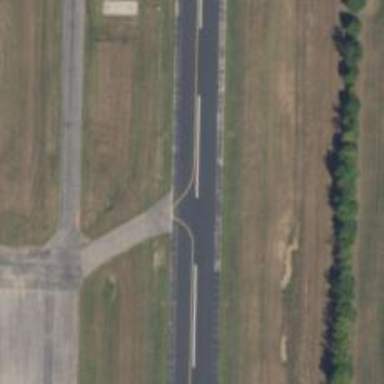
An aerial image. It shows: Image of taxiway at airport.